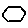
Label: hexagon